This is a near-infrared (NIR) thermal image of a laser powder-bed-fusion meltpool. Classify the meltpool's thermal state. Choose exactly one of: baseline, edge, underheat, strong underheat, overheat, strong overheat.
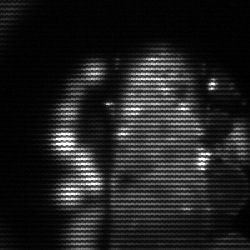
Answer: strong underheat